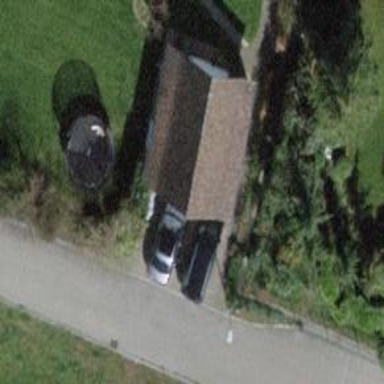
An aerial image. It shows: Garage with tile roof.